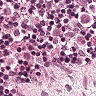
Metastatic tissue present: no